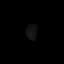
Tissue: skin
Cell type: Epithelial cells
Senescence score: 0.2421
Nuclear area (px): 150
Mean DAPI intensity: 19.373